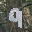
Label: 9